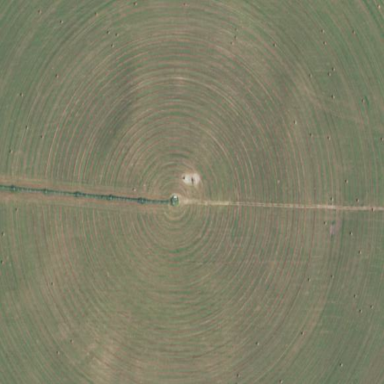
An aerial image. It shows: Farmland with pivot irrigation system.